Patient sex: M
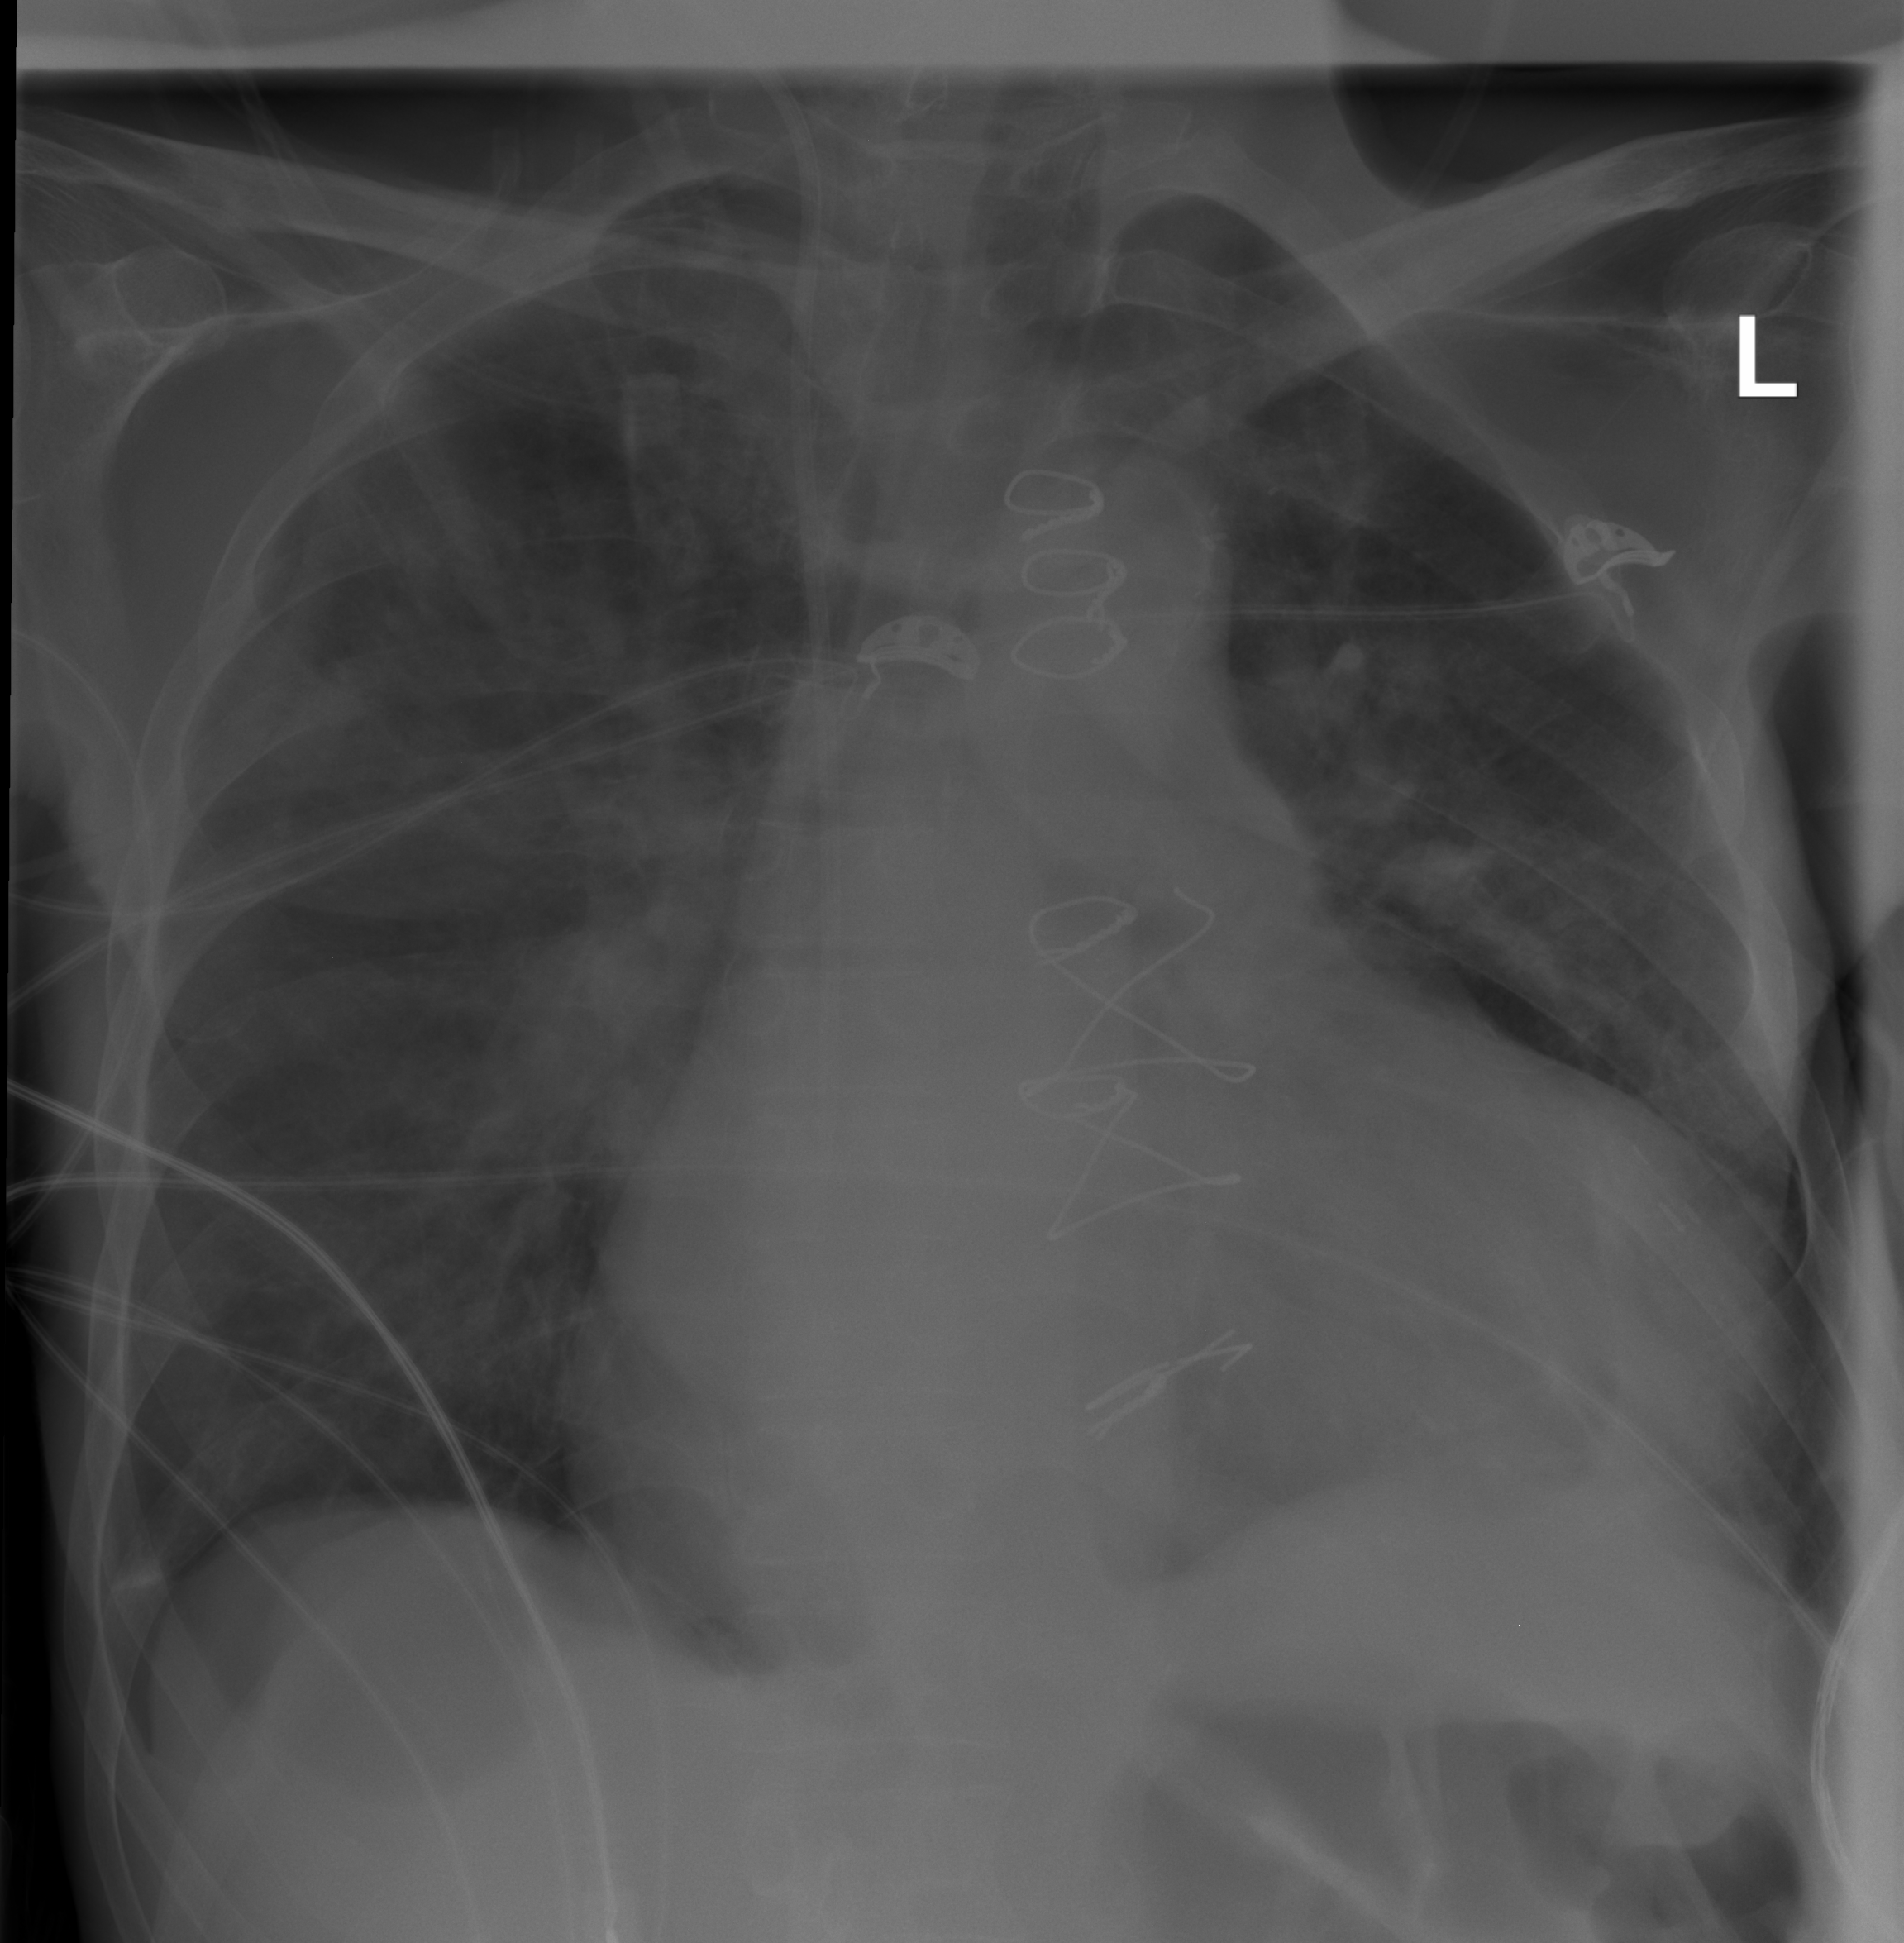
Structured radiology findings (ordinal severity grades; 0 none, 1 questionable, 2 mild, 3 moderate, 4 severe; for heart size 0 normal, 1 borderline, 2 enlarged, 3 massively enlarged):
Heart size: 3
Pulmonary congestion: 2
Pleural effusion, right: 0
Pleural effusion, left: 2
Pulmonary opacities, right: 0
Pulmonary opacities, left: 0
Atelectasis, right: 0
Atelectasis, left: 2